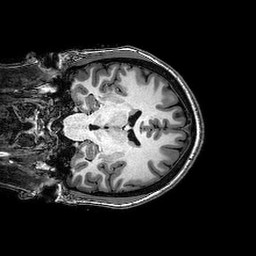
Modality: T1w
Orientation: coronal
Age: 22
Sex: female
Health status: healthy
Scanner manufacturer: philips
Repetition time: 0.008168 s
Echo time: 0.00374 s